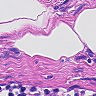
Metastatic tissue present: no